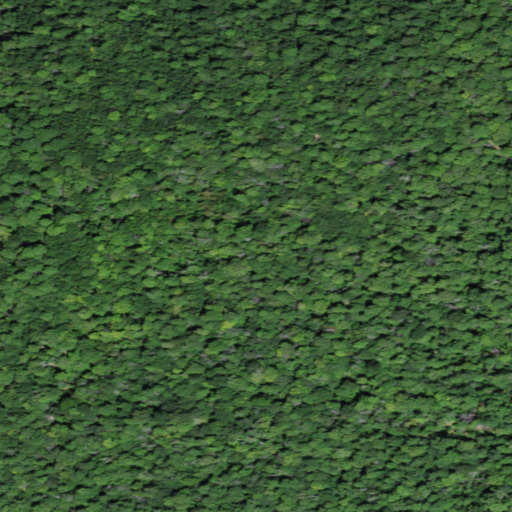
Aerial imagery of mountain in New York named Howard Hill containing only deciduous forest